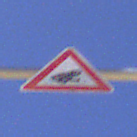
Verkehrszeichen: AmphibienwanderungLinks
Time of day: Midday
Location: Outdoor (Nature)
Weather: Clear
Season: NotSpecified
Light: Natural